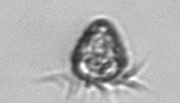
Label: Ciliophora